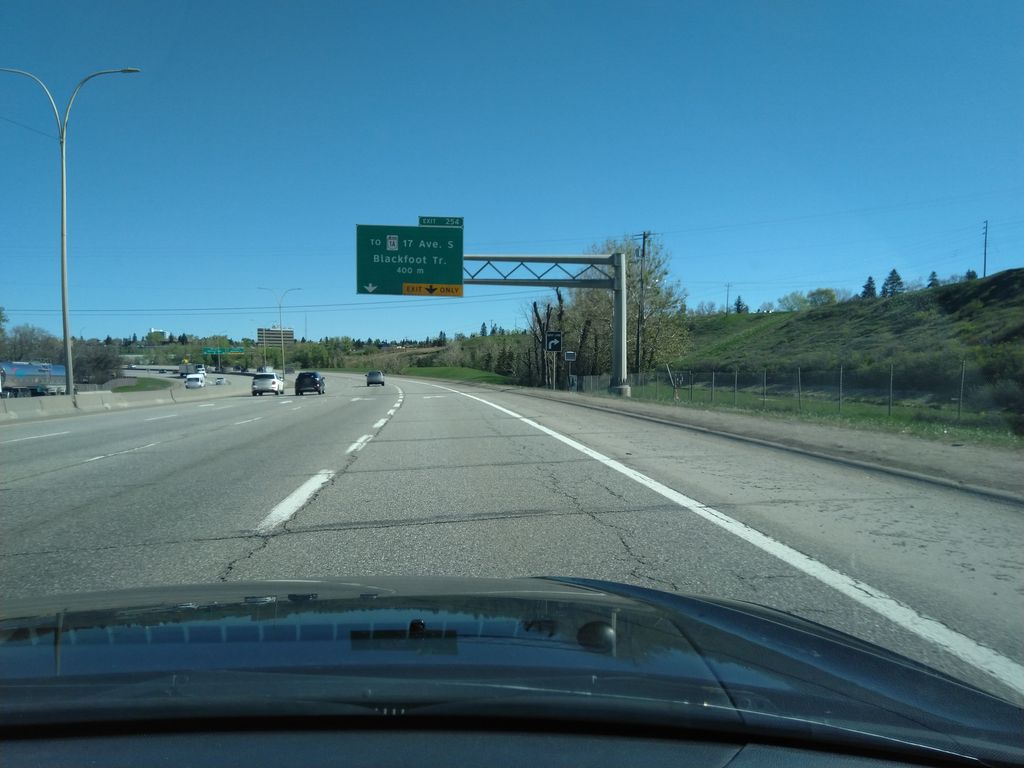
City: calgary